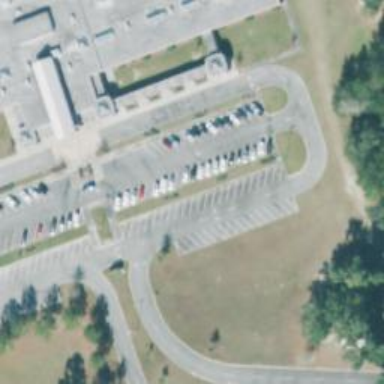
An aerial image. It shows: Parking space.